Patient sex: M
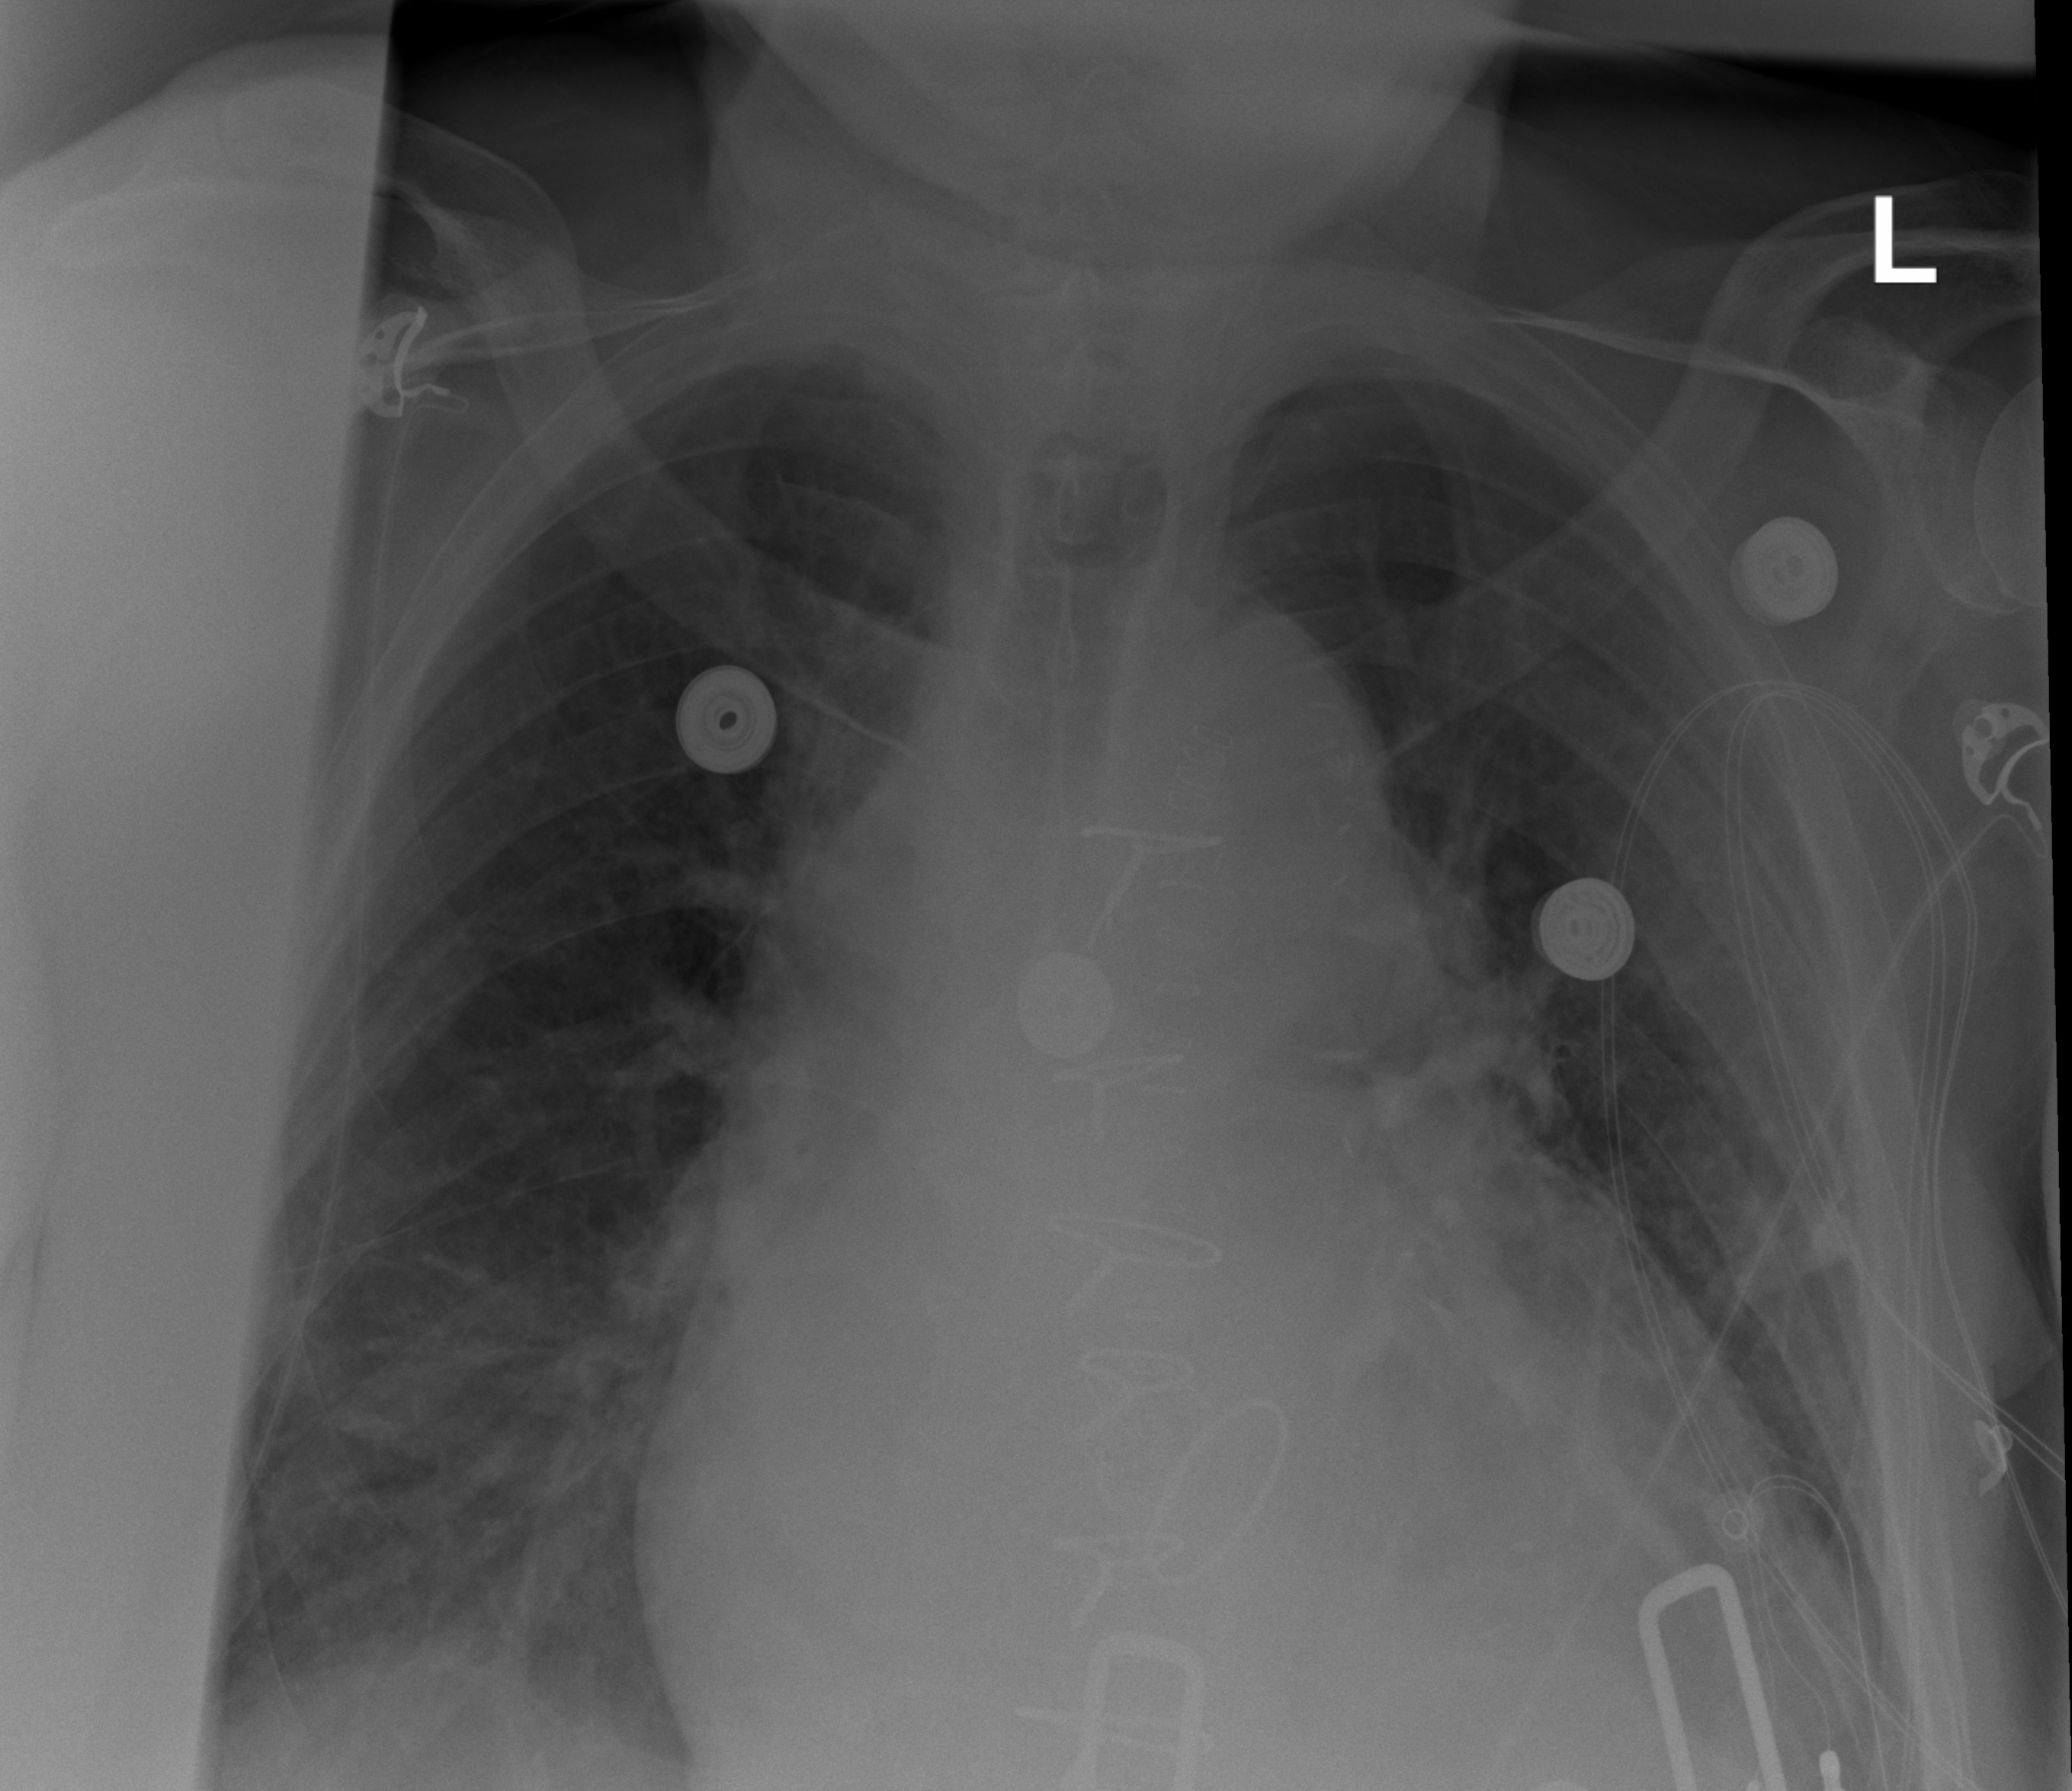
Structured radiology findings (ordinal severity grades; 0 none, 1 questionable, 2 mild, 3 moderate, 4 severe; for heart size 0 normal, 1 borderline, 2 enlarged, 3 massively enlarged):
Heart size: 2
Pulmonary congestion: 2
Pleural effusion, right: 1
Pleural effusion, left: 0
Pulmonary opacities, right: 2
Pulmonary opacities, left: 0
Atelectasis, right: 0
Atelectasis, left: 2